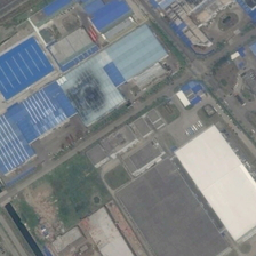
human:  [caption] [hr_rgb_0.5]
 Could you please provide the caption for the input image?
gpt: a factory that doesn't know what to do.

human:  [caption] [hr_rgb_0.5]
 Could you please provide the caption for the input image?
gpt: The factory didn't know what to do

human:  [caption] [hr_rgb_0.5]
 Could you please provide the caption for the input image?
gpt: A factory that doesn't know what to do.

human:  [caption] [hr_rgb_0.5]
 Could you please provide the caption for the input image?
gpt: The factory is very large and there are some factories.

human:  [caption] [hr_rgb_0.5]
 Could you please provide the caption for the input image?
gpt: This factory is very big. There are some plants in it.